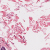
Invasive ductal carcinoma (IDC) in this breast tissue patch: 0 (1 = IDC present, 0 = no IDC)